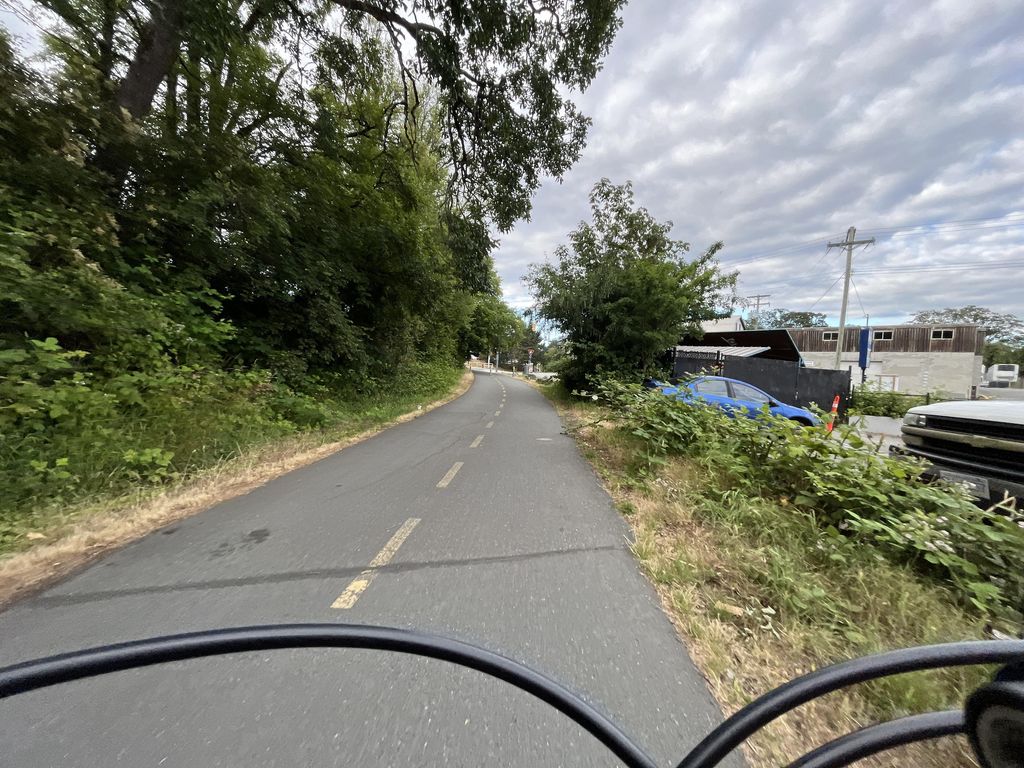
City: victoria